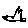
Label: bird